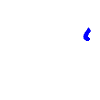
Particle: electron